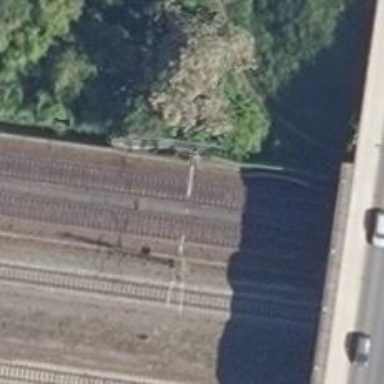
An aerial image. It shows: Railway milestone with catenary mast.